Question: Right, im just doing a little bit of testing before building my project and i keep getting errors. I'm using WAMP and phpmyadmin for the database.
I have managed to connect to the database successfully, but cannot seem to insert data into the table.
Ultimately i want to insert data the user uploads from a form but I'm using static figures for now to get the INSERT working correctly.
So when the user clicks submit, i want this to run;
'''
define("DB_SERVER", "localhost");
define("DB_USER", "root");
define("DB_PASS", "#########");//I have hashed out the password here
define("DB_NAME", "uploads");
// 1. Create a database connection
$connection = mysqli_connect(DB_SERVER, DB_USER, DB_PASS, DB_NAME);
// Test if connection succeeded
if(mysqli_connect_errno()) {
die("Database connection failed: " .
mysqli_connect_error() .
" (" . mysqli_connect_errno() . ")"
);
}
$query = "INSERT INTO ";
$query .= "customers ";
$query .= "('reference', 'doc1', 'doc2', 'doc3') ";
$query .= "VALUES ('123456', 'newimage1.jpg', 'newimage2.jpg', 'newimage3.jpg')";
$result = mysqli_query($connection, $query);
if ($result) {
echo "created insert";
} else {
// Failure
echo "failed to insert";
}
'''
Okay so the database connection works as it throws no errors, however i just get "failed to insert".
Any ideas guys? if you need more info just post a comment
echo the $query i get:
INSERT INTO customers('reference', 'doc1', 'doc2', 'doc3') VALUES ('123456', 'newimage1.jpg', 'newimage2.jpg', 'newimage3.jpg')failed to insert
and its the same if i remove the space on customers

The fields where varchar 11, and the text was too long to be inserted. Very stupid mistake haha, relatively new to using MYSQL with php. But thanks for the help!
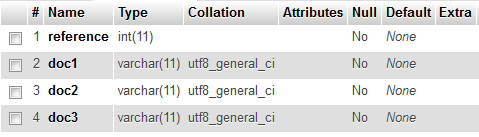
Answer: As per your question there is a mistake in you table structure change the 'varchar' size (increase more than 11 )to insert data int table for column 'doc1' 'doc2' 'doc3'